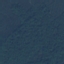
Label: Forest